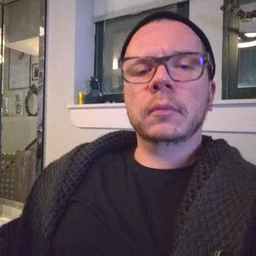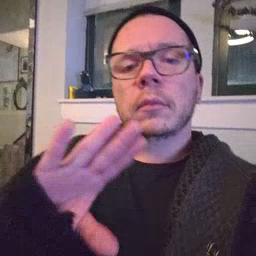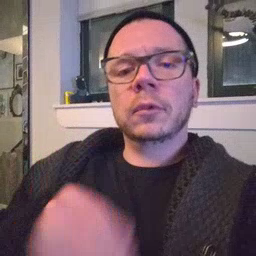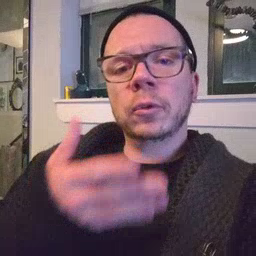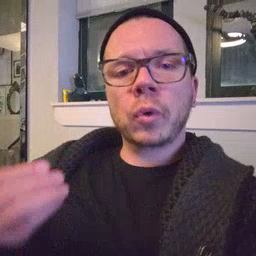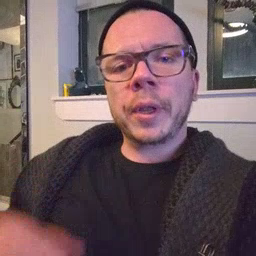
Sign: story